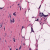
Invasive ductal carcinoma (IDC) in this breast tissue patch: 0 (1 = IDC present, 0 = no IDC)